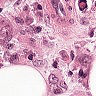
Metastatic tissue present: yes